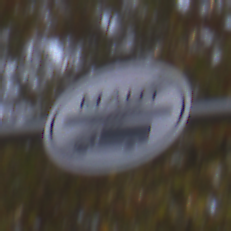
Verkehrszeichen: EndeMautpflicht
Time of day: MorningAfternoon
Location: Outdoor (Suburban)
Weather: PartlyCloudy
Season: NotSpecified
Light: Natural